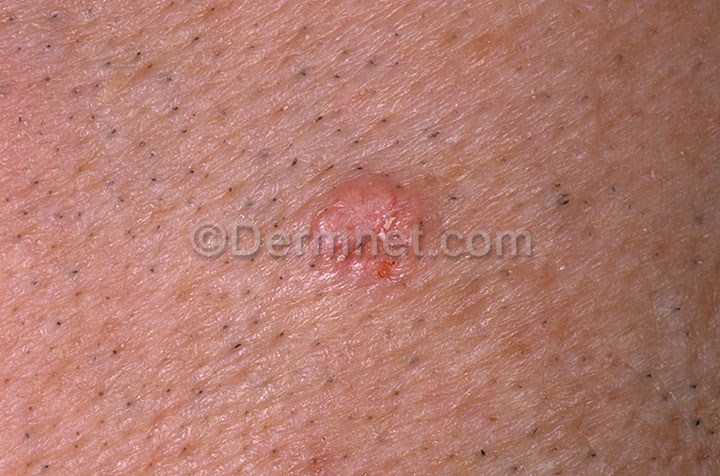
Disease: Seborrheic Keratoses and other Benign Tumors